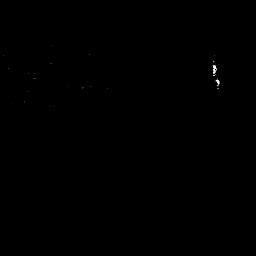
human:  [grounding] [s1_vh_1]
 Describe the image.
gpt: In the satellite image, there is  <ref>1 small ship </ref> <box>[[82, 22, 86, 35, 0]]</box> located at top right.